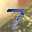
Label: 7